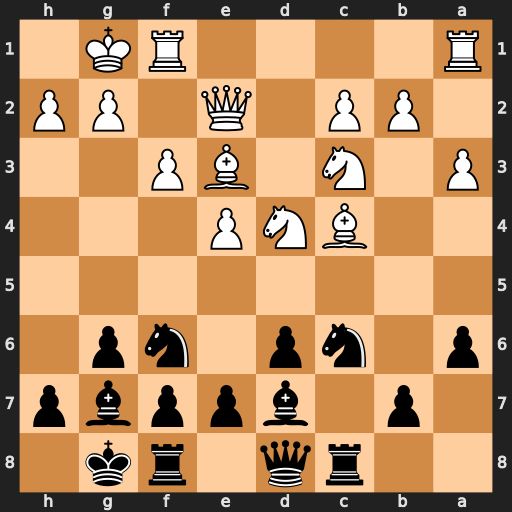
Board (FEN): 2rq1rk1/1p1bppbp/p1np1np1/8/2BNP3/P1N1BP2/1PP1Q1PP/R4RK1
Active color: b
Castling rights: -
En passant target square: -
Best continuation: Nxe4 Nxc6 Nxc3 Nxd8 Nxe2+